Interaction volume radius: 5 \u00c5
Interaction volume height: 10 \u00c5
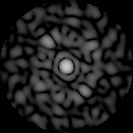
Disorder parameter: 0.8178